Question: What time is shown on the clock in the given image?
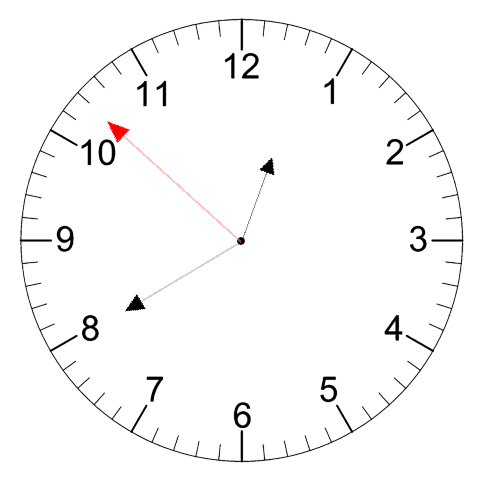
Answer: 12:39:52